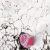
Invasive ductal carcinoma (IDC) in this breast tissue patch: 0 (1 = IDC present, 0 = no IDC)